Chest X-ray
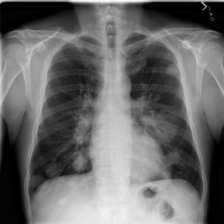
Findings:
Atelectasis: negative
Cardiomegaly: negative
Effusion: negative
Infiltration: negative
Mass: negative
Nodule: positive
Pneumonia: negative
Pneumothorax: negative
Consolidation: negative
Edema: negative
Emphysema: negative
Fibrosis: negative
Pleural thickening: negative
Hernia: negative